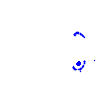
Particle: electron